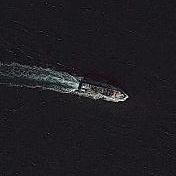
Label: civil